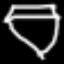
Label: diamond